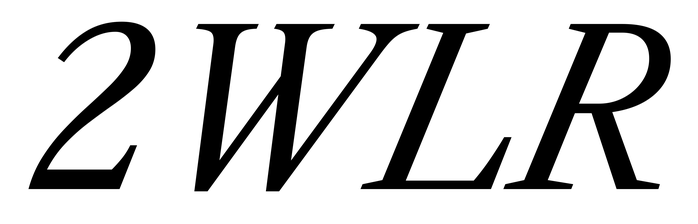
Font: LibreCaslonText-Italic_Italic